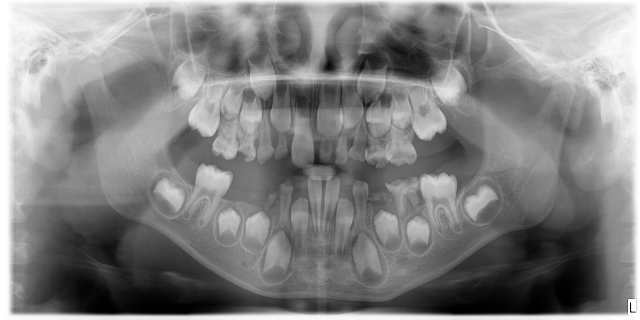
child